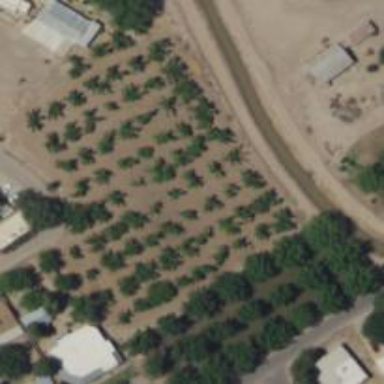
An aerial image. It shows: Orchard.